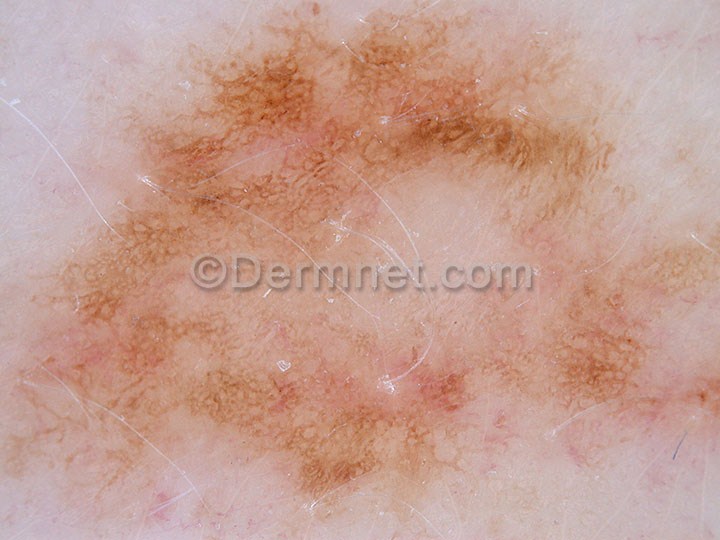
Disease: Melanoma Skin Cancer Nevi and Moles